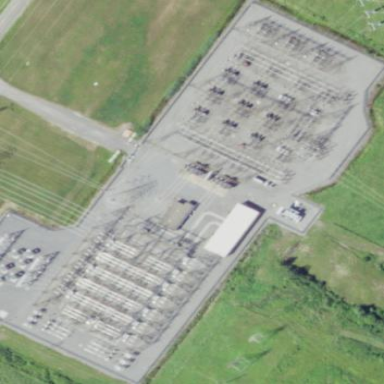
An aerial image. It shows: There is distribution substation enclosed by fence.